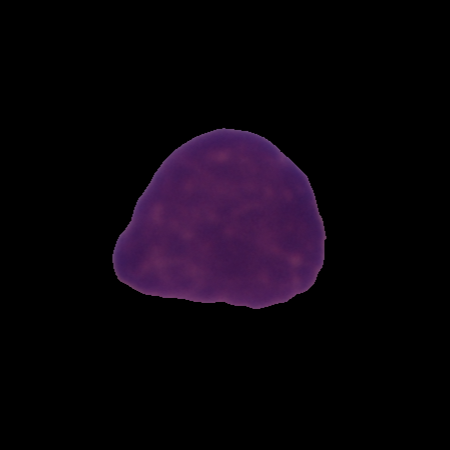
Label: healthy